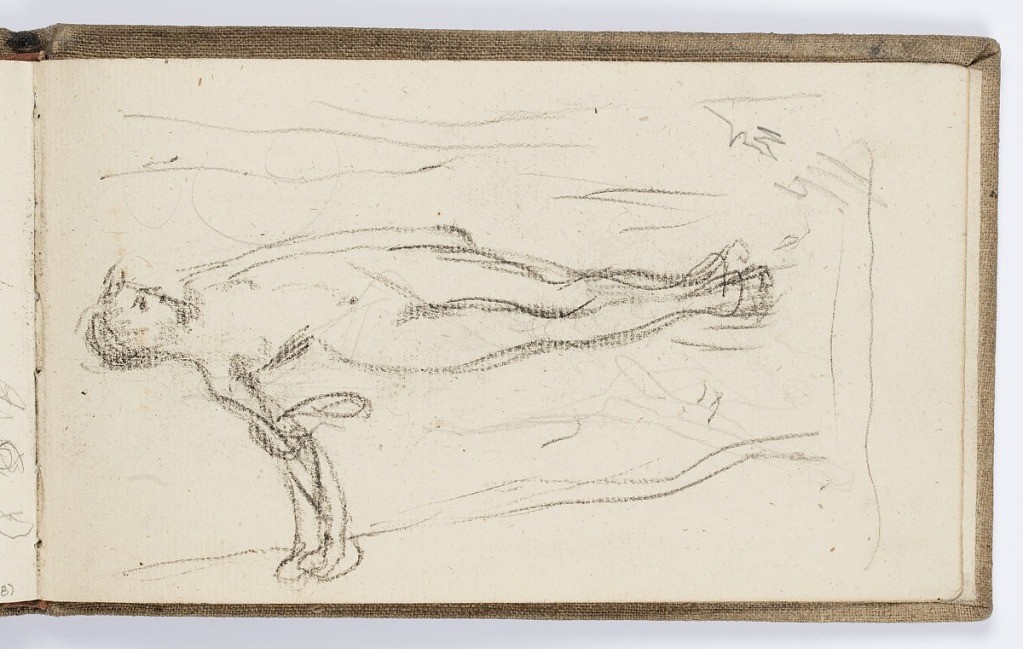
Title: Sketchbook Page: Standing Figure with Staff
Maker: Kenyon Cox, American, 1856–1919
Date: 1877–78
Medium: Graphite on laid paper
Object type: Sketchbook folio
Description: Recto: Standing nude figure, holding staff in right hand.
Verso: Standing nude figure, leaning towards left, with right arm raised, though arm not pictured. Additional small sketch of figure, lower left. Additional inscriptions and numbers, likely monetary calculations.